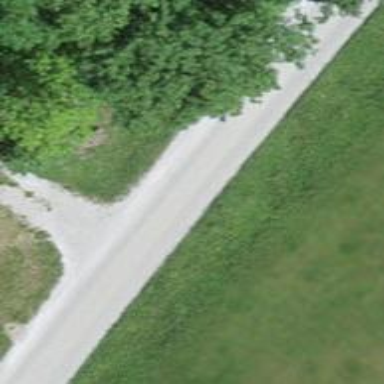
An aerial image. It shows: Unclassified road with grade1 track type.